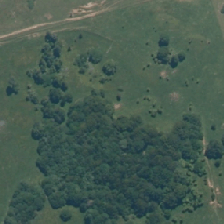
Land cover: deciduous_hardwood